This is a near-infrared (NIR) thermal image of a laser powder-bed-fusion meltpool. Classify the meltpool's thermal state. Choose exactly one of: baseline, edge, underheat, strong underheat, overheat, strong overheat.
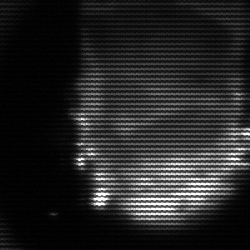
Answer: baseline